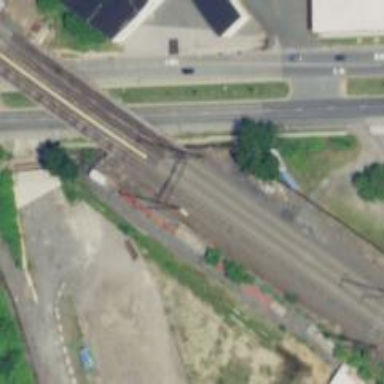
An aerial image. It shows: Bridge with electrified railway tracks featuring contact line.